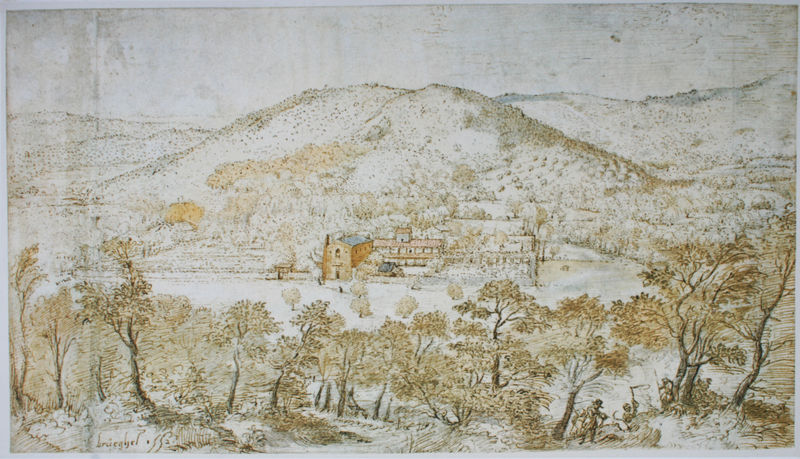
Titel: Bergige Landschaft mit italienischem Kloster
Künstler: Pieter Bruegel
Standort: Berlin
Institution: Kupferstichkabinett
Schlagwörter: bäume, blue, church, fight, hat, men, people, red, white, black, figures, gold, gray, green, old, painting, windows, yellow, print, brown, natur, wood, man, rocks, sky, tree, building, field, hill, hills, house, landscape, mountain, mountains, nature, orange, water, houses, roof, trees, village, snow, winter, autumn, forest, grass, river, view, drawing, castle, color, sketch, fall, leaning, wind, town, outside, person, haus, leaves, family, doors, buildings, manor, mansion, watercolor, factory, art, colorful, school, pencil, cloth, bush, farm, gras, home, plains, brush, outdoors, fields, forrest, colour, ochre, simple, fishing, cold, working, farmers, landschaft, scythe, zeichnung, workers, woods, vista, malerei, cloister, farming, orchard, trunks, harvest, berge, clear, lumber, landscaoe, tress, brueghel, parchment, stained, clearing, chuch, red roofs, bown, niederlande, vally, woodman, own, brueggel, kwater, feldarbeiter, open field, factor, ell